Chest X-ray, PA view. Patient: 56 years old, sex M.
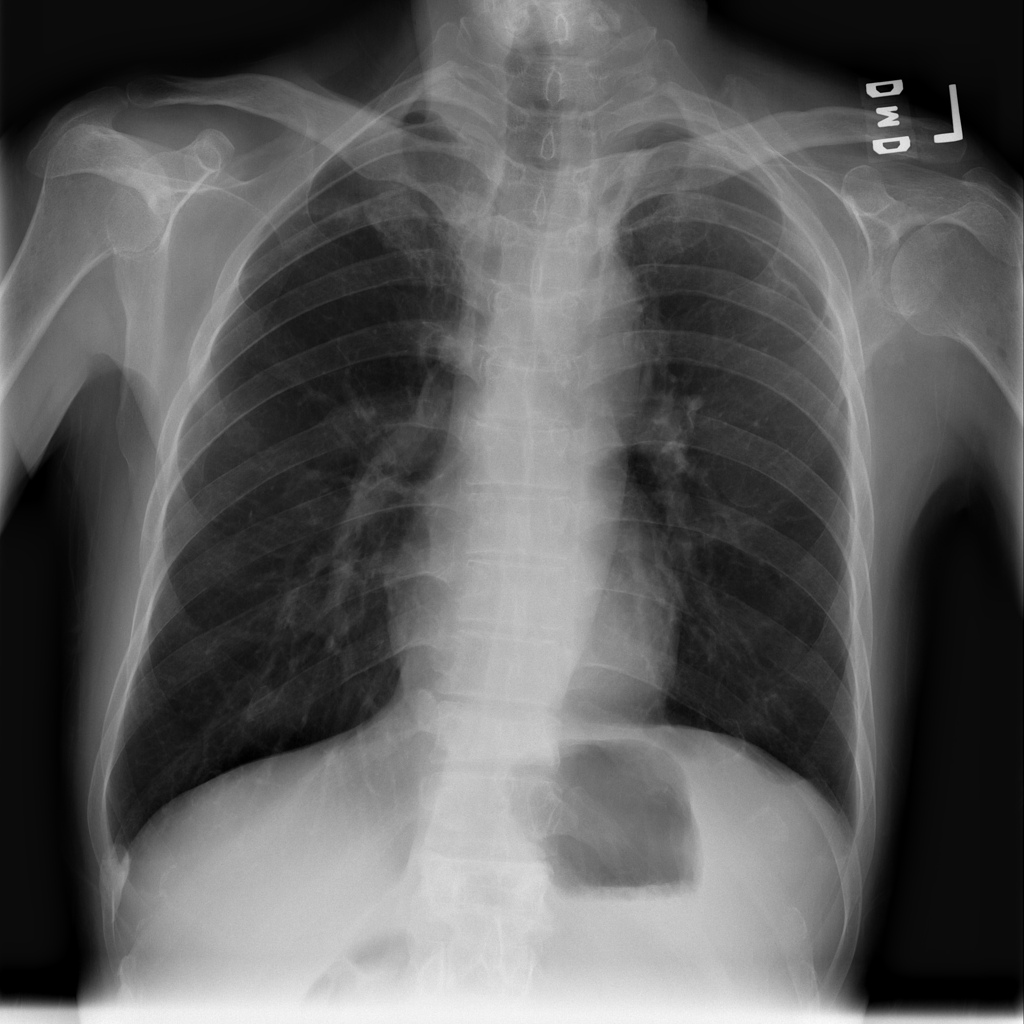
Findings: Pleural_Thickening, Pneumothorax